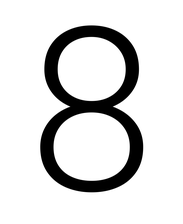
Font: Roboto_Light